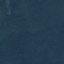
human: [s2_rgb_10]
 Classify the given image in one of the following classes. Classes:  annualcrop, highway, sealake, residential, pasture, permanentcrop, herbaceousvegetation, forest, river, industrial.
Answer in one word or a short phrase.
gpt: Forest